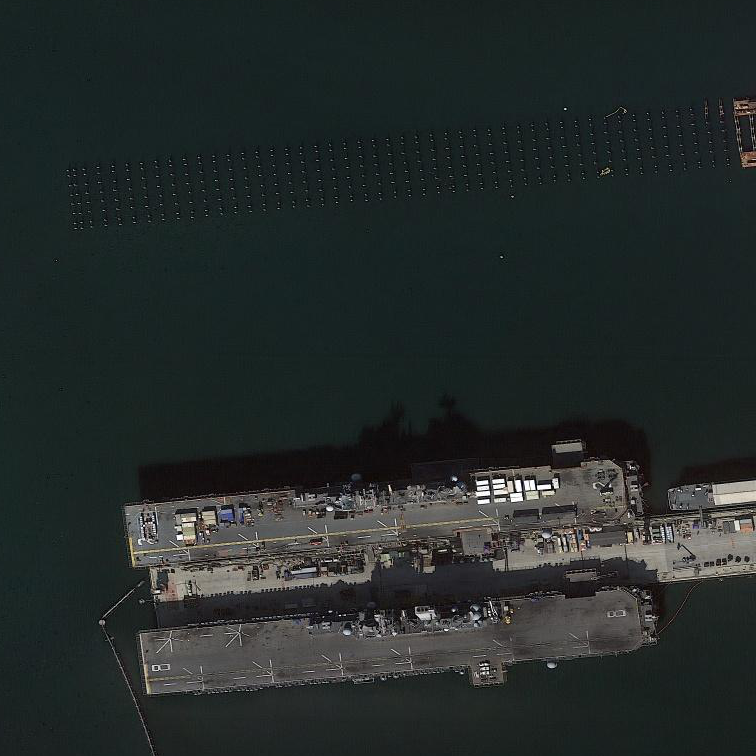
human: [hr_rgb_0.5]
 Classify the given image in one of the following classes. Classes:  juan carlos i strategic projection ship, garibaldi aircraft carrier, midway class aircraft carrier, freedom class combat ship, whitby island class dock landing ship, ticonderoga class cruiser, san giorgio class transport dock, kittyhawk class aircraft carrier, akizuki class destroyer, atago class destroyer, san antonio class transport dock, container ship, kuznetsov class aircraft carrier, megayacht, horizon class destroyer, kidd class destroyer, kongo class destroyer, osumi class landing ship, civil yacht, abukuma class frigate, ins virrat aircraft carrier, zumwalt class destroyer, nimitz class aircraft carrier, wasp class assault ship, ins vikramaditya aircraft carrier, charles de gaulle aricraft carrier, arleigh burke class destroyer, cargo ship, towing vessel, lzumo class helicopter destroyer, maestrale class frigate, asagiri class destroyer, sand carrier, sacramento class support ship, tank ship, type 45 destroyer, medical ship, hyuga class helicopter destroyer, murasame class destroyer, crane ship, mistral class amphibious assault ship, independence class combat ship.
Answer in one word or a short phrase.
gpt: Wasp class assault ship